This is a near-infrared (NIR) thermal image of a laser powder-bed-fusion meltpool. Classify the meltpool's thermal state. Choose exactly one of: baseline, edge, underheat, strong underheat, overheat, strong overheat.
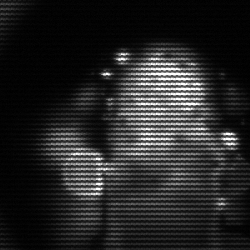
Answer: strong underheat